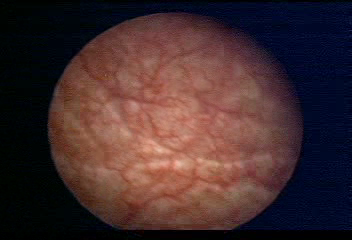
Modality: WLC
Class: Normal mucosa
Bladder cancer association: No